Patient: sex F, age 68
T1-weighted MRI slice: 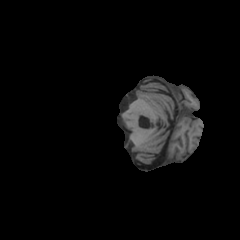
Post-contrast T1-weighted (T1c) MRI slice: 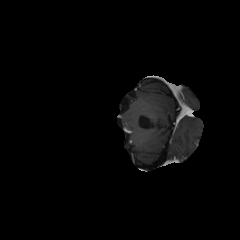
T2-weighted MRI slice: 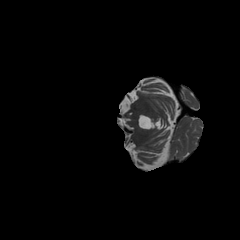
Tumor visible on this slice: no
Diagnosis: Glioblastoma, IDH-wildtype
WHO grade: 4